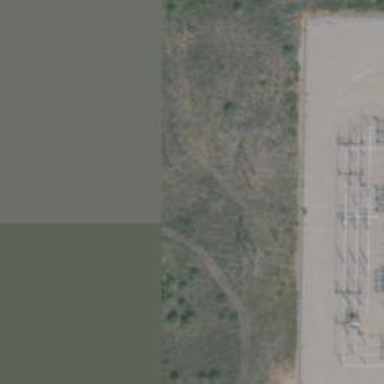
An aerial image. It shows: Power tower.